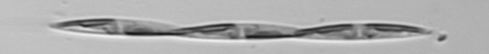
Label: Pseudo-nitzschia